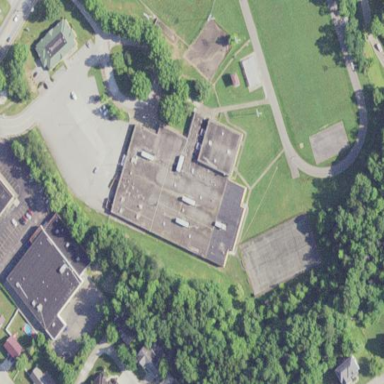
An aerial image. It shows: School building.